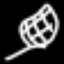
Label: leaf